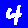
Digit: 4